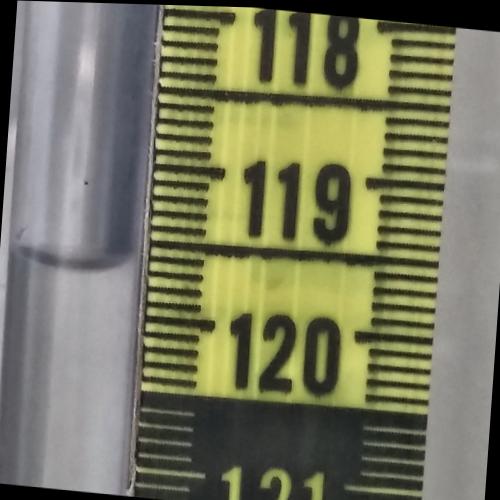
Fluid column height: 119.7 cm